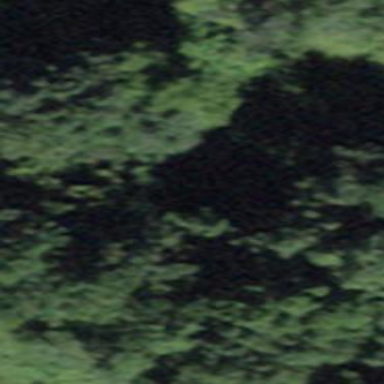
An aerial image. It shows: Woodland consisting of broadleaved trees.